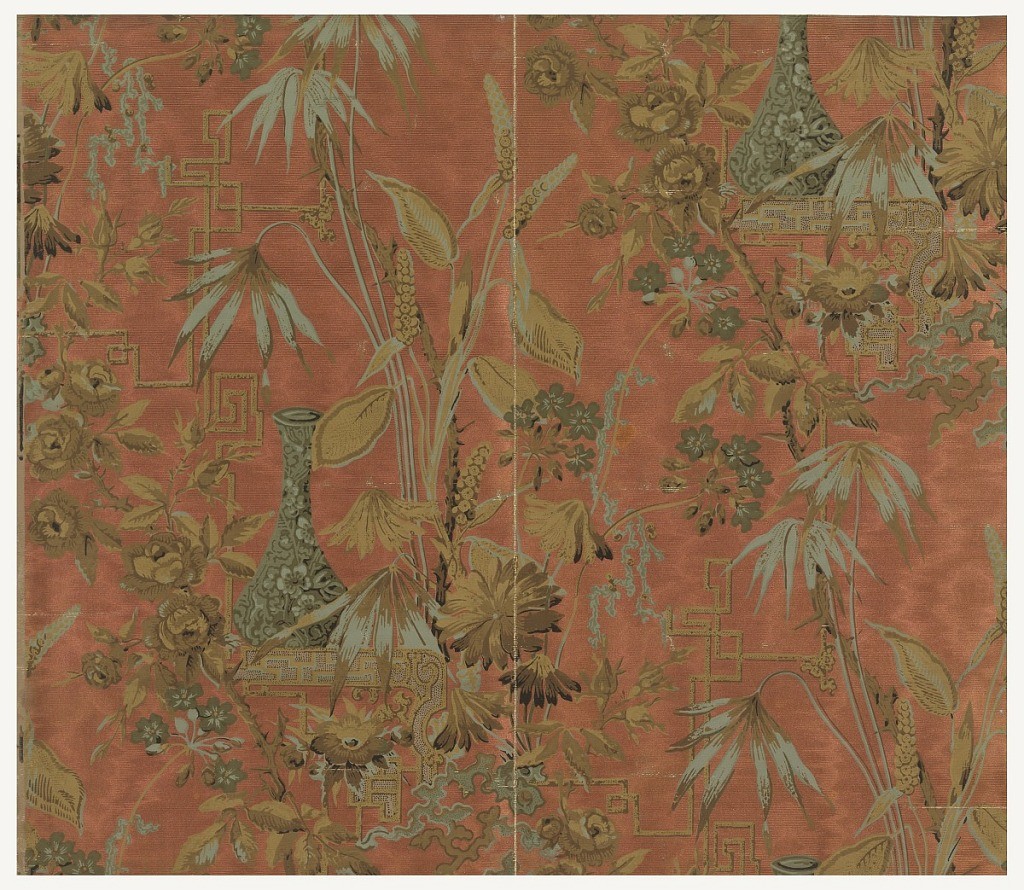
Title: Sidewall
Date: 1880–1890
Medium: Block printed on ribbed paper
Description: Complete width. Vertical rectangle with design in Anglo-Japanesque-style, of roses and other plants, vases and strapwork. Printed in greens, olives and greenish-brown on a metallic copper ground with ribbed texture imitating moire.